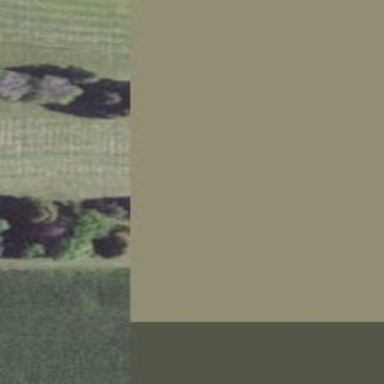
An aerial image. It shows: Row of trees in natural setting.